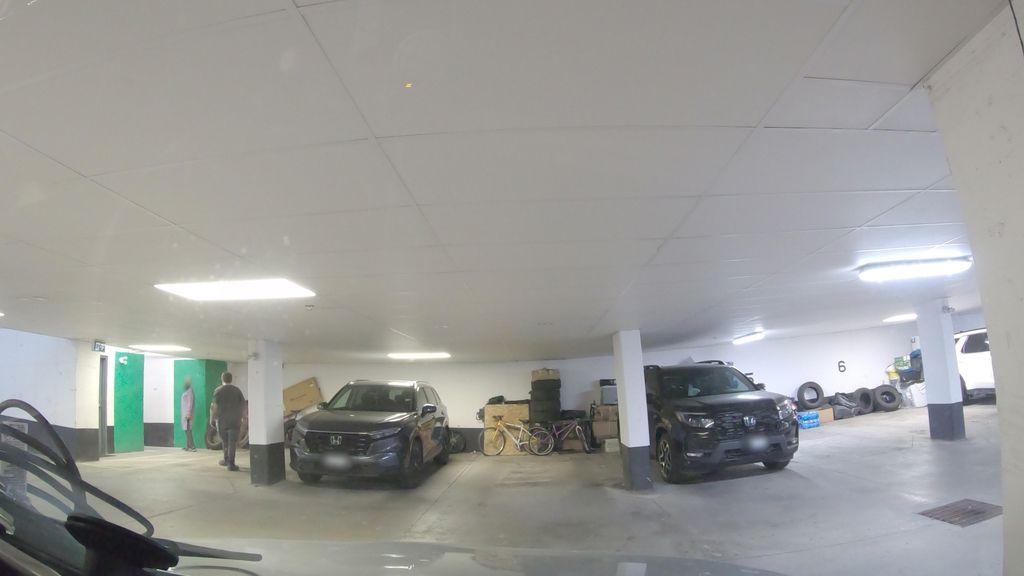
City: toronto